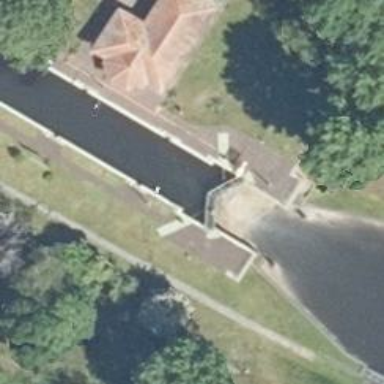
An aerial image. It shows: Canal with lock obstacle.